Question: I have a model called 'Invoice'.I have made necessary 'CRUD for Invoice model'.The 'attributes' for the Invoice model are as like 'Invoice Title, Invoice No, Invoice Issue Date, Description'.Now I want that 'when a user will redirect to invoice create page,the input field for Invoice No should be automatically filled in the create page with last inserted id +1 and it should have prefix like INV:.So the input field for Invoice No should be like this INV:12.'By this a user don't need to fill the invoice no manually in increasing order.Here is the image for the create page.
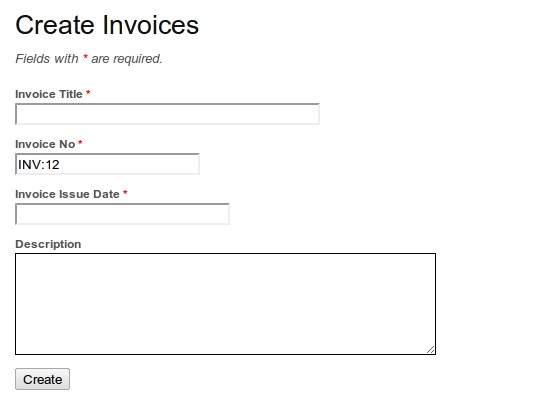
Answer: First of all==>'This is not a good idea to store Invoice number dependent on table's unique id'
So you should insert last invoice number's number part+1 with text..
Now first get last invoice model then find its invoice number and populate the field..
In controller..
'''
$model = new Invoice;
$last_invoice = Invoice::model()->find(array('order'=>'id DESC'));
$last_invoice_number = str_replace("INV:", "", $last_invoice->invoice_mumber);
$new_invoice_number = $last_invoice_number+1;
$model->invoice_number = "INV:".$new_invoice_number;
$this->render('create',array('model'=>$model));
'''
Reason why 'Yii::app()->db->lastInsertId)' cannot be used..
First as I said in first place its not good to dependent invoice id from unique id of table..second what if somebody inserted sonething in someother table in between..third what if the db connection is closed and started in between..